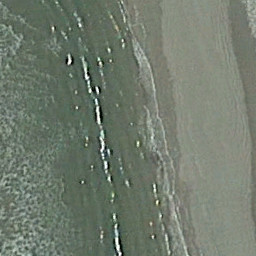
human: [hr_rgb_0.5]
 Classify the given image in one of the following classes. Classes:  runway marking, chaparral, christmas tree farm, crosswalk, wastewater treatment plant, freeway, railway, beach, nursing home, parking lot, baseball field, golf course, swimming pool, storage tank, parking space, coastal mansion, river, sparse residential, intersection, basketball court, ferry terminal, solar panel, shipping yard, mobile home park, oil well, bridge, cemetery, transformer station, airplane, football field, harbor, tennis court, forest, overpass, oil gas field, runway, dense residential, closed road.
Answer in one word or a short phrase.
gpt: beach